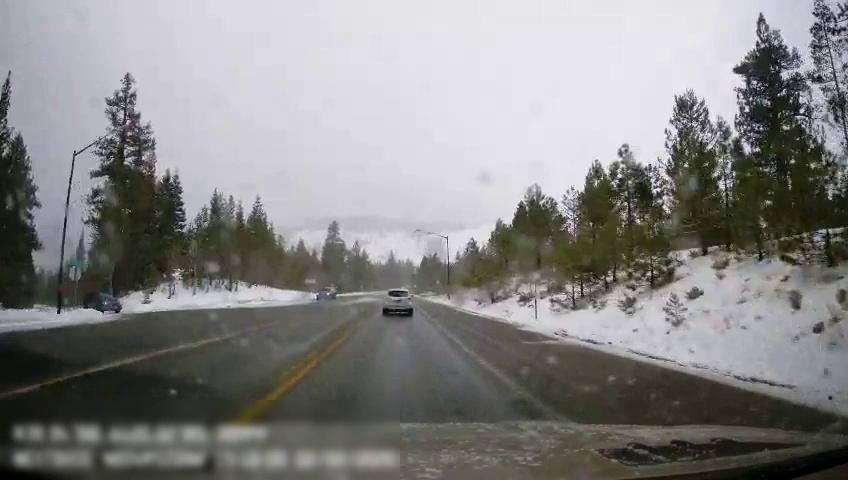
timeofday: Day
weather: Snowy
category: Drivable Space
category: Vehicles | SUV
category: Vehicles | SUV
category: Vehicles | SUV
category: Lanes | Alternate Lane
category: Lanes | Opposite Lane
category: Lanes | Opposite Lane
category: Lanes | Alternate Lane